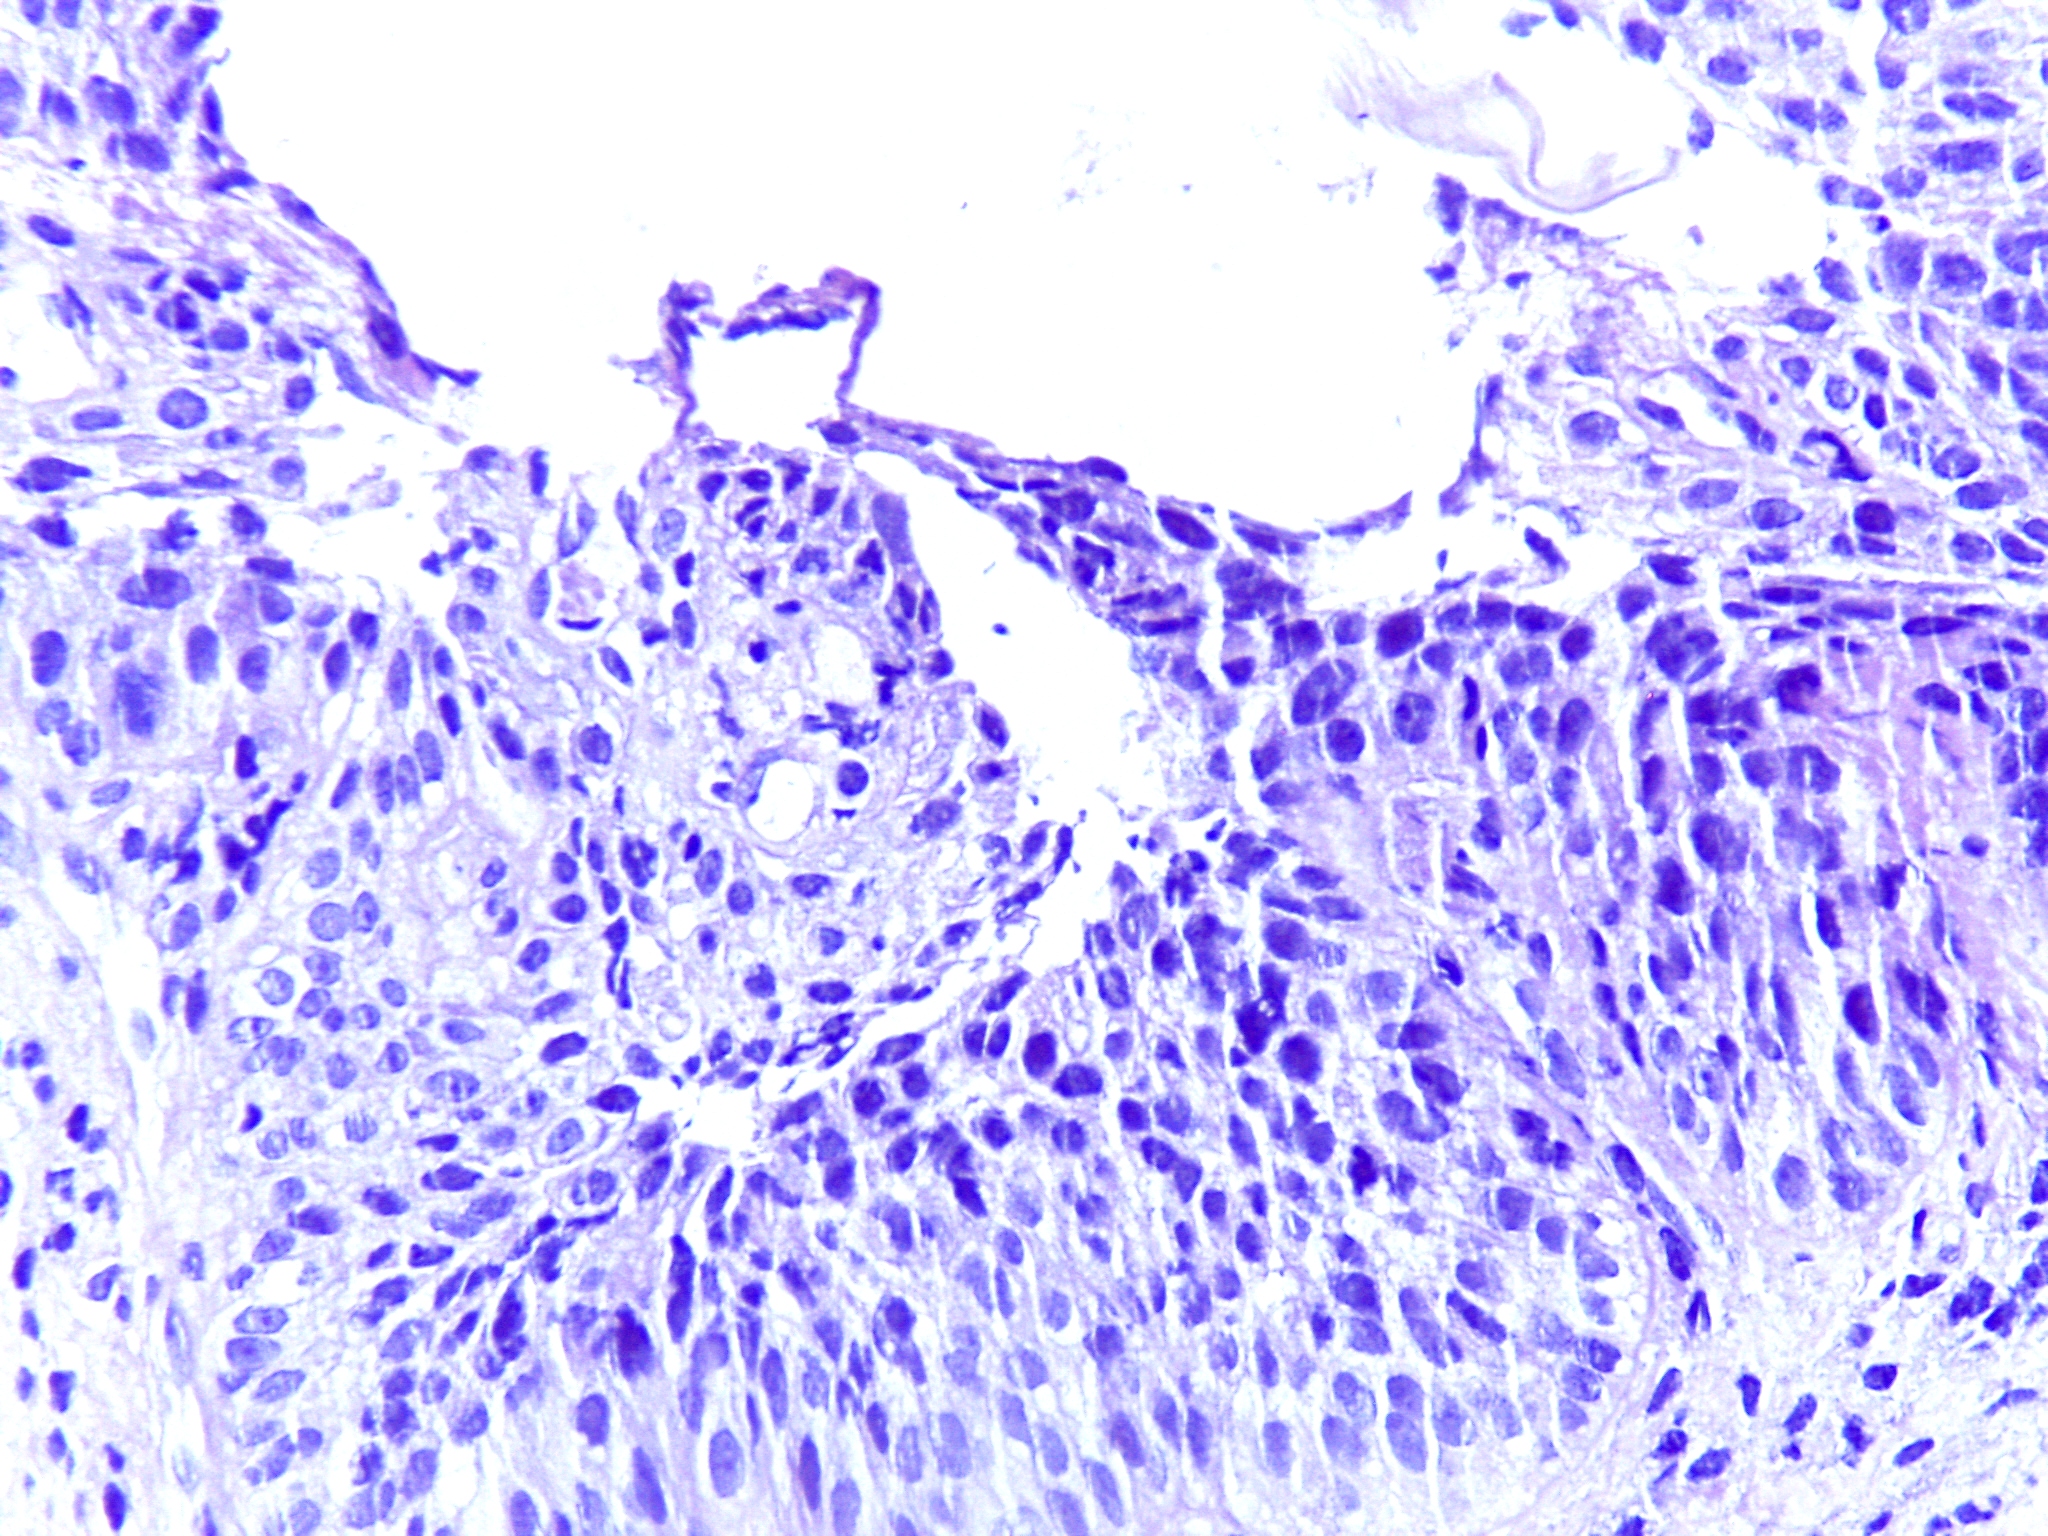
Diagnosis: OSCC